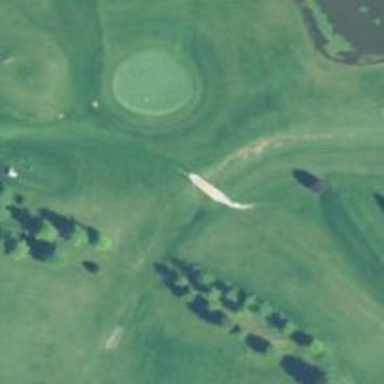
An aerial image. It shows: Path used for both walking and golf.